Question: This is my code and it crashes after i select the date in date picker dialog
'''
bdaybutton.setOnClickListener { view -\\>
val c = Calendar.getInstance()
val cyear = c.get(Calendar.YEAR)
val cmonth = c.get(Calendar.MONTH)
val cday = c.get(Calendar.DAY_OF_MONTH)
val abc = DatePickerDialog( this , DatePickerDialog.OnDateSetListener
{ view , year, month, day -\\>
flag2 = true
year2 = year
val selecteddate = "${day/month+1/year}"
bdaydatetext.text = "${day/month+1/year}"
val sdf = java.text.SimpleDateFormat("dd/MM/yyyy", Locale.ENGLISH)
val date2 = sdf.parse(selecteddate)
time2 = date2.time.toInt()
}, cyear, cmonth, cday)
abc.show()
'''
]
}
The error in the imge appears when after selecting the date
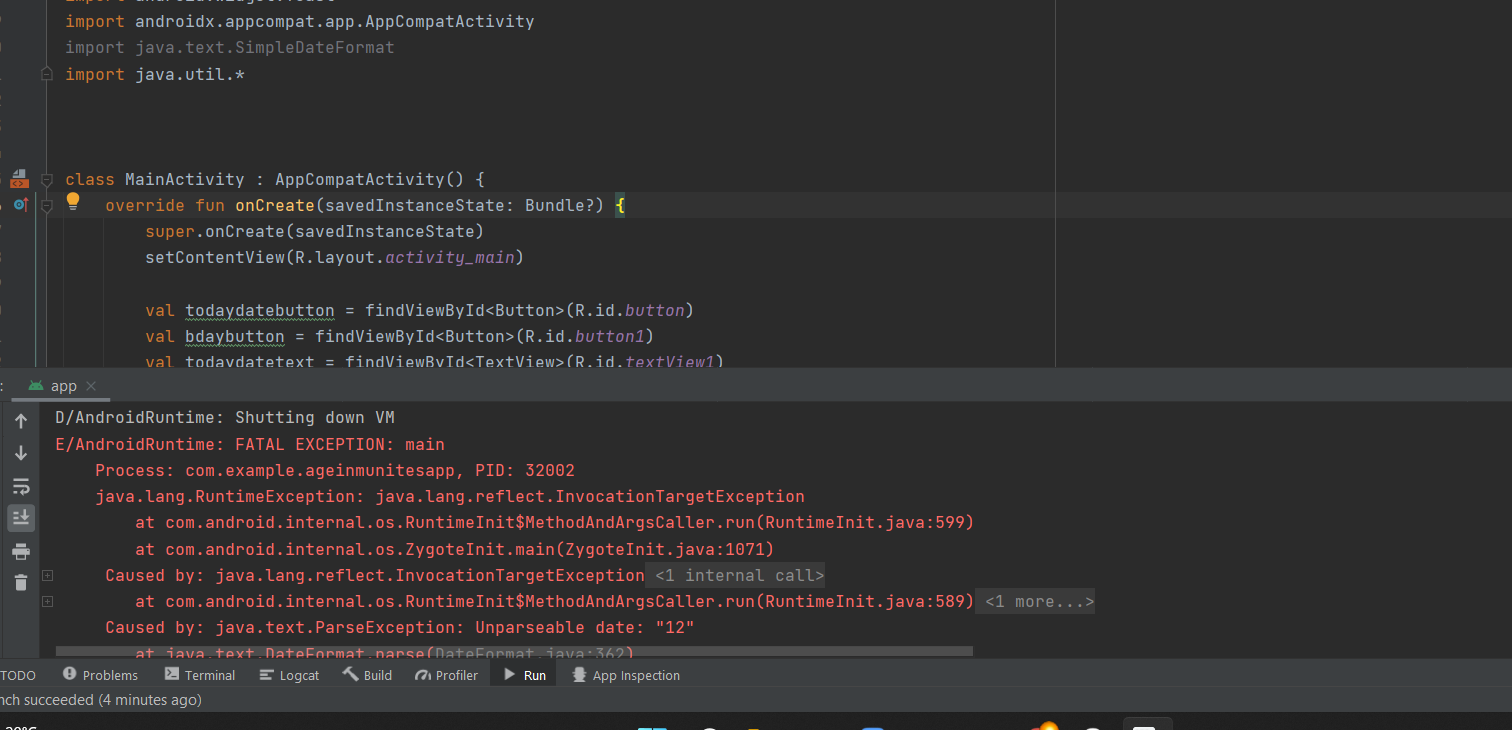
Answer: > '''
"${day/month+1/year}"
'''
This computes the expression inside the '{}' and converts it to a string. Looks like you wanted something like
'''
"${day}/${month+1}/${year}"
'''
instead there.
Better yet, skip the string conversion step altogether and use something like Java 8 'LocalDate' or 'LocalDateTime' directly instead.